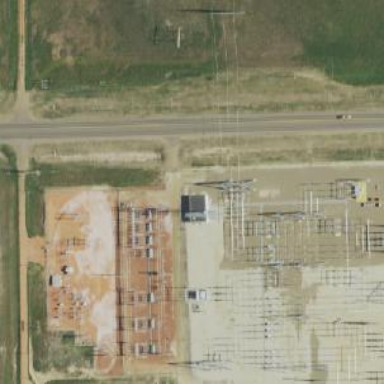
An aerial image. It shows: Switch for power supply.